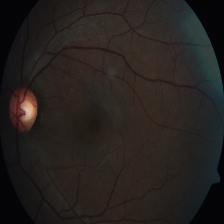
Diabetic retinopathy grade: Severe